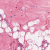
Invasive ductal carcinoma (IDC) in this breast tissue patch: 0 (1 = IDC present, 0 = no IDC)